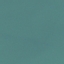
Land use / land cover class: SeaLake